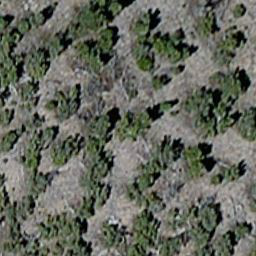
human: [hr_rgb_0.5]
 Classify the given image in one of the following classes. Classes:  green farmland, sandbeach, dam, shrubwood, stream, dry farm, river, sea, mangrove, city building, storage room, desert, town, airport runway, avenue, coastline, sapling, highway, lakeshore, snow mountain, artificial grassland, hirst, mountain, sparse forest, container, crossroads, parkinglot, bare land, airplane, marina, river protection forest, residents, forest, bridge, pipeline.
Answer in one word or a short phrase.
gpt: sparse forest